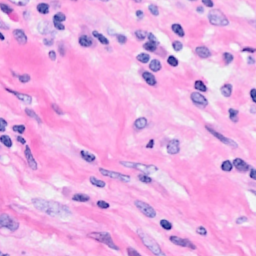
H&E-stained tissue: Breast